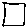
Label: square